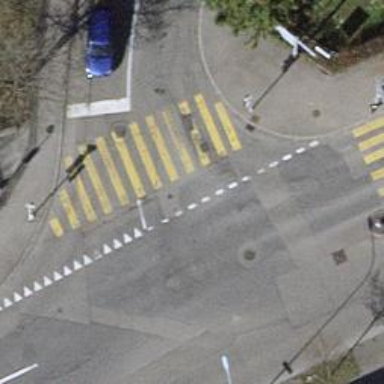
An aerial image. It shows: Zebra crossing with traffic signals. The crossing is marked by traffic lights.